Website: home-depot
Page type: account-dashboard
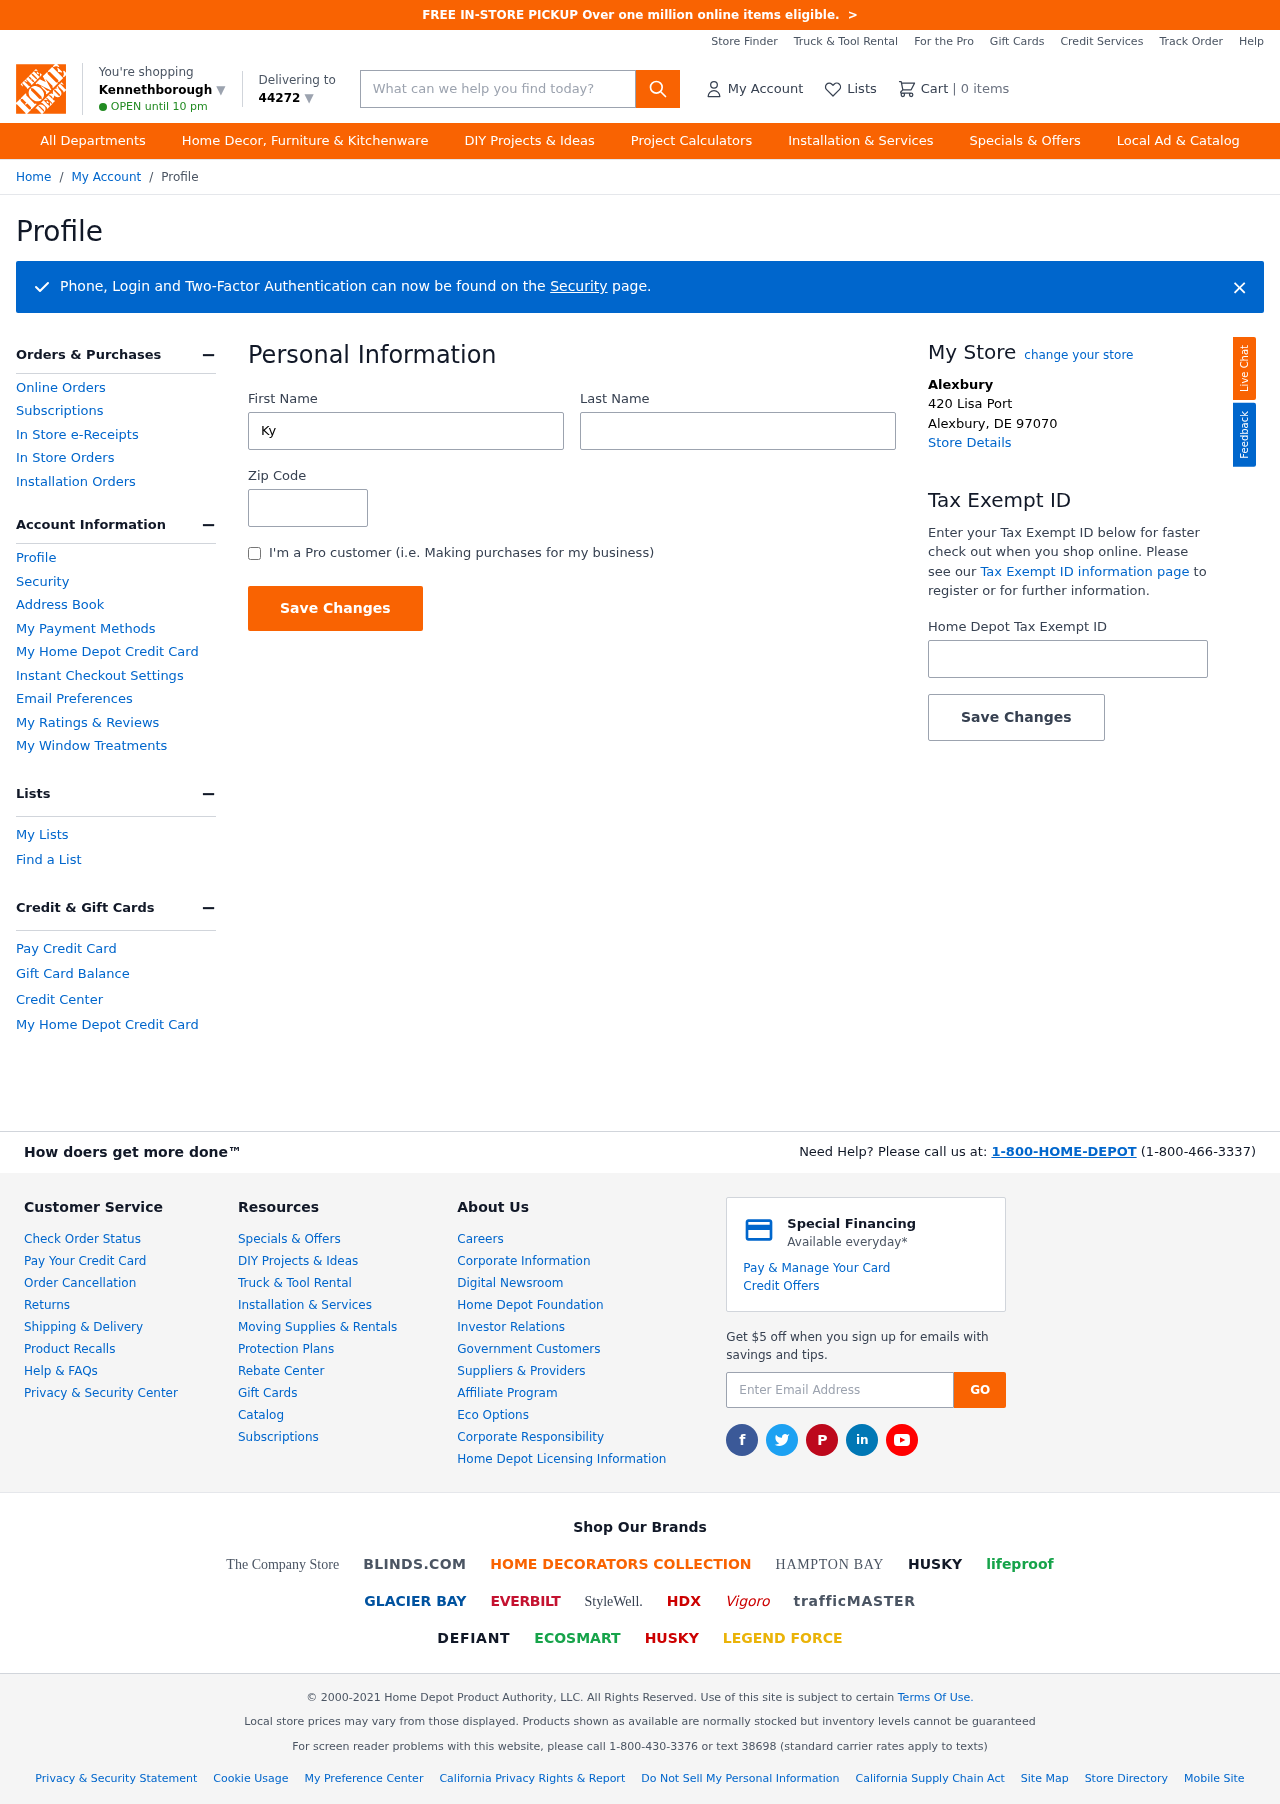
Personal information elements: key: PII_CITY
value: Kennethborough ▼
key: PII_FIRSTNAME
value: Kyle
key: PII_LASTNAME
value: Reynolds
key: PII_LOCATION1_CITY
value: Alexbury
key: PII_LOCATION1_CITY_STATE_ZIP
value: Alexbury, DE 97070
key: PII_LOCATION1_STREET
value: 420 Lisa Port
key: PII_POSTCODE
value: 44272 ▼
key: PII_POSTCODE
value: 44272
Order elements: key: ORDER_NUM_ITEMS
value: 0
Search elements: key: HEADER_SEARCH
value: What can we help you find today?